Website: macys
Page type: account-dashboard
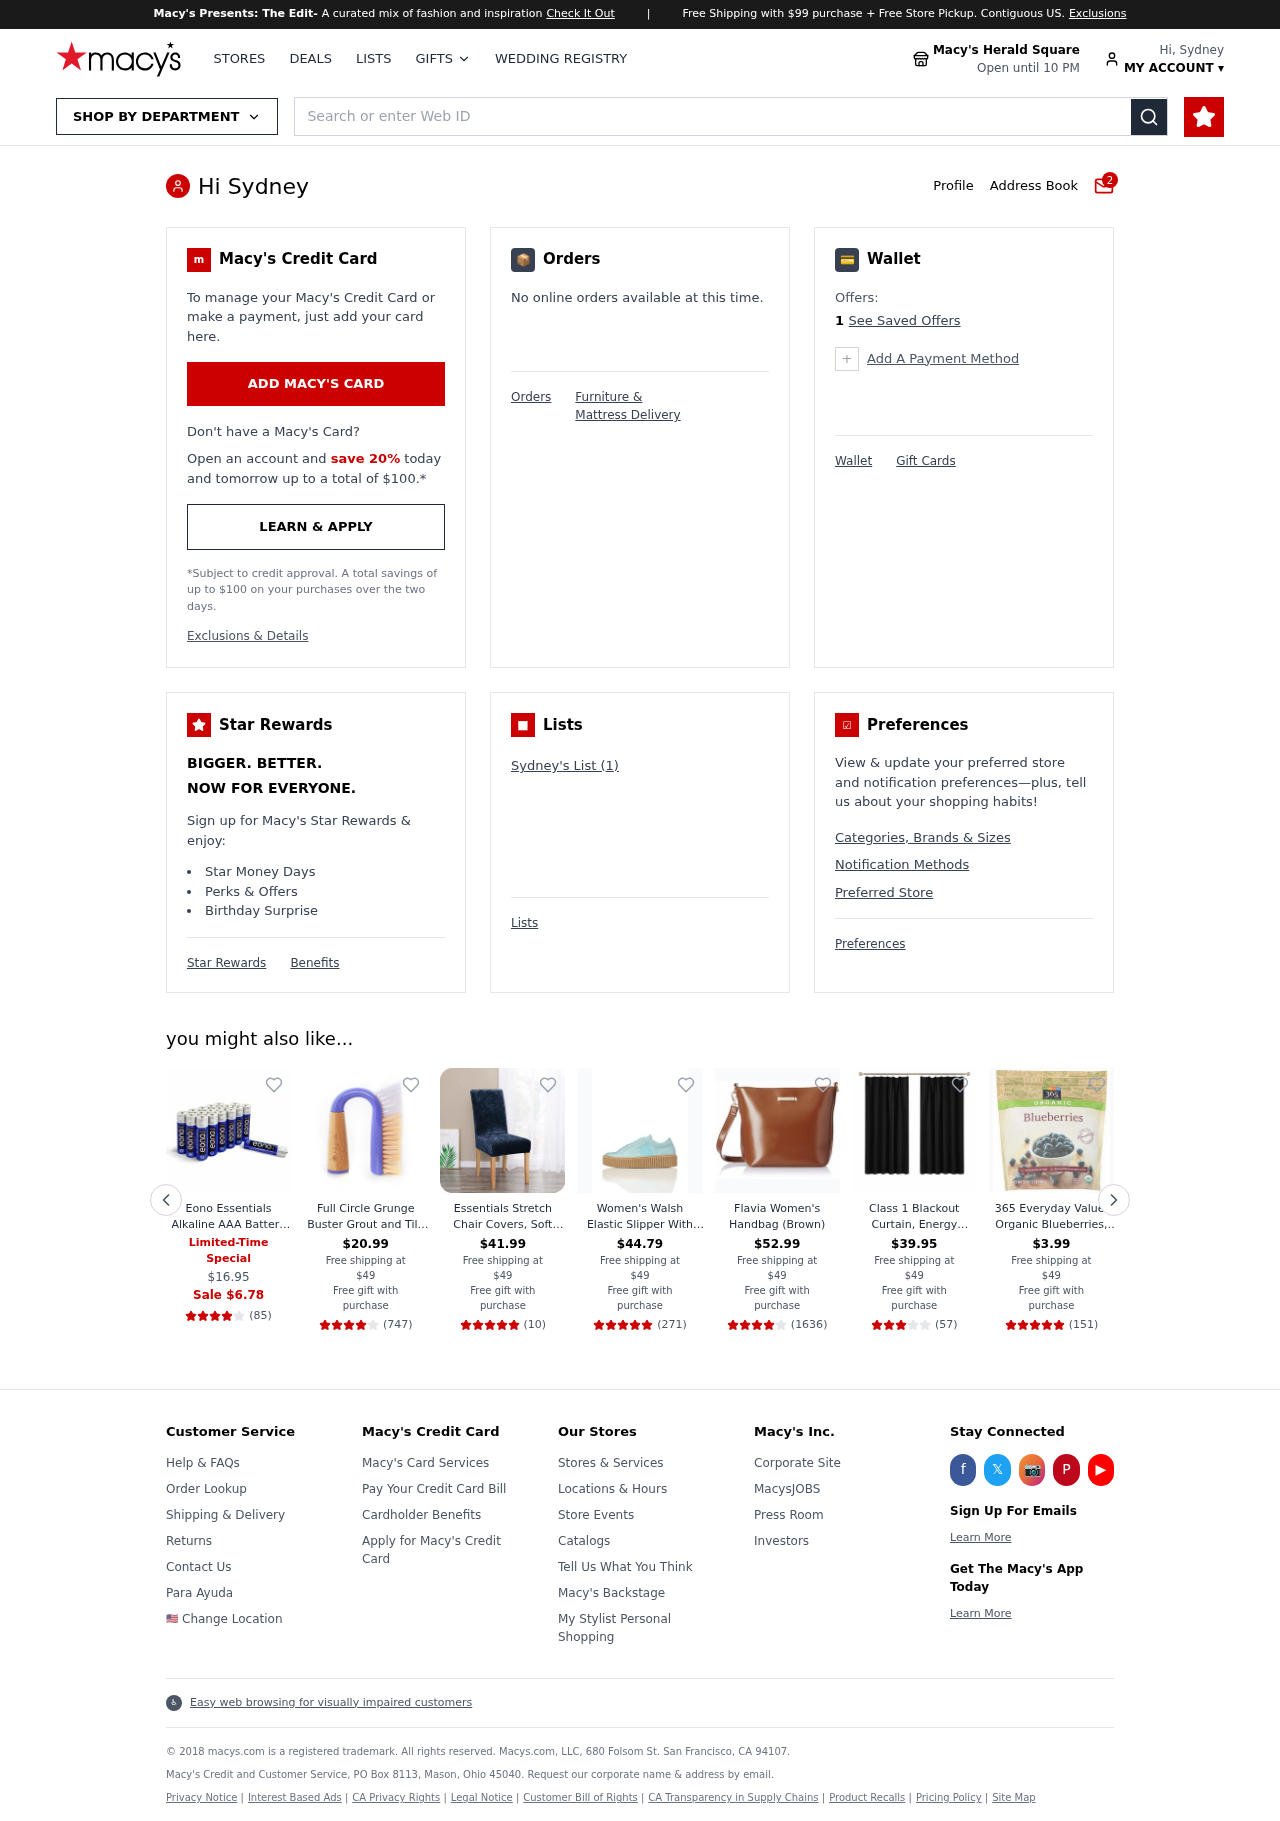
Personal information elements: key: PII_FIRSTNAME
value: Sydney
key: PII_LOCATION1_NAME
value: Macy's Herald Square
Product elements: key: PRODUCT1_NAME
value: Eono Essentials Alkaline AAA Battery (Pack of 18)
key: PRODUCT1_NUM_RATINGS
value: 85
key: PRODUCT1_PRICE
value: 16.95
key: PRODUCT1_RATING
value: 4.3
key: PRODUCT2_NAME
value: Full Circle Grunge Buster Grout and Tile Scrub Brush, Purple, 8 Count
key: PRODUCT2_NUM_RATINGS
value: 747
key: PRODUCT2_PRICE
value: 20.99
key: PRODUCT2_RATING
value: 4.3
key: PRODUCT3_NAME
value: Essentials Stretch Chair Covers, Soft Fabric
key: PRODUCT3_NUM_RATINGS
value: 10
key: PRODUCT3_PRICE
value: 41.99
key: PRODUCT3_RATING
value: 4.8
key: PRODUCT4_NAME
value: Women's Walsh Elastic Slipper With Platform Sole Blue (Light Blue) 5 UK (38 EU),04-01-02
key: PRODUCT4_NUM_RATINGS
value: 271
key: PRODUCT4_PRICE
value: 44.79
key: PRODUCT4_RATING
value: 4.6
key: PRODUCT5_NAME
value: Flavia Women's Handbag (Brown)
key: PRODUCT5_NUM_RATINGS
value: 1636
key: PRODUCT5_PRICE
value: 52.99
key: PRODUCT5_RATING
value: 3.6
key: PRODUCT6_NAME
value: Class 1 Blackout Curtain, Energy Saving, Fashionable, Insulated, Day and Night Blinds, 3 Sizes Avail
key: PRODUCT6_NUM_RATINGS
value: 57
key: PRODUCT6_PRICE
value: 39.95
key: PRODUCT6_RATING
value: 3.2
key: PRODUCT7_NAME
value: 365 Everyday Value, Organic Blueberries, 32 oz, (Frozen)
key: PRODUCT7_NUM_RATINGS
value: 151
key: PRODUCT7_PRICE
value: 3.99
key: PRODUCT7_RATING
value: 4.6
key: PRODUCT1_SALE_PRICE
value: Sale $6.78
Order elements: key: ORDER_FREE_SHIPPING_MIN
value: $99
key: ORDER_STORE_HOURS
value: Open until 10 PM
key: ORDER_NUM_MESSAGES
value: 2
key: ORDER_DISCOUNT_PERCENT
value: save 20%
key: ORDER_MAX_SAVINGS
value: $100
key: ORDER_MAX_SAVINGS2
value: $100
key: ORDER_NUM_OFFERS
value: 1
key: ORDER_NUM_LIST_ITEMS
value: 1
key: ORDER_FREE_SHIPPING_THRESHOLD
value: $49
Search elements: key: HEADER_SEARCH
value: Search or enter Web ID